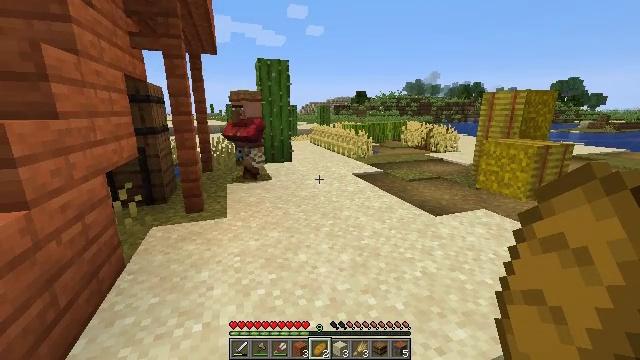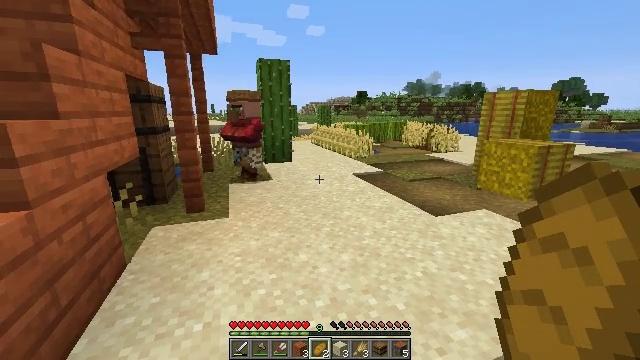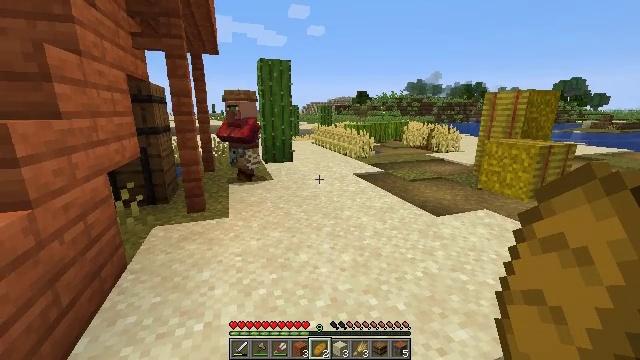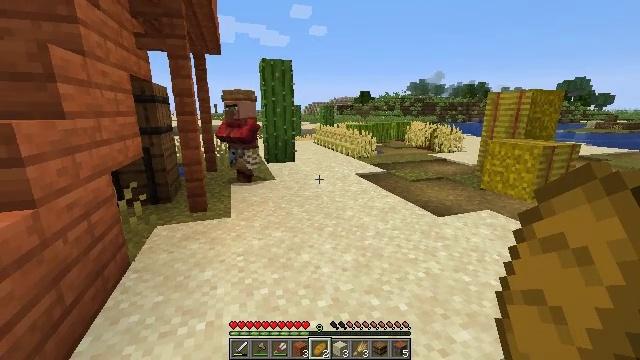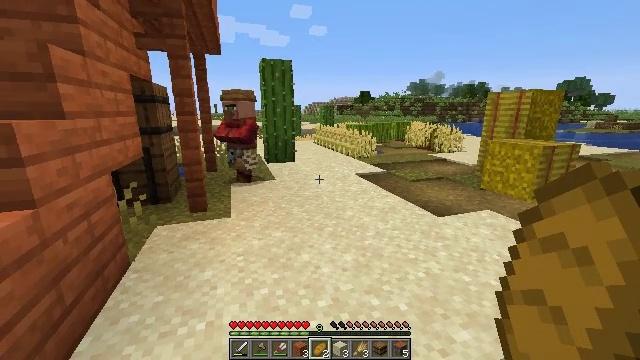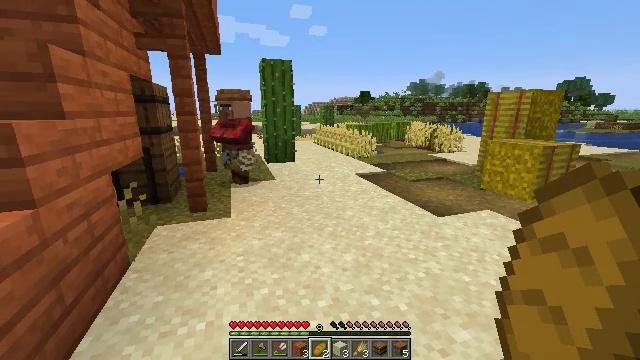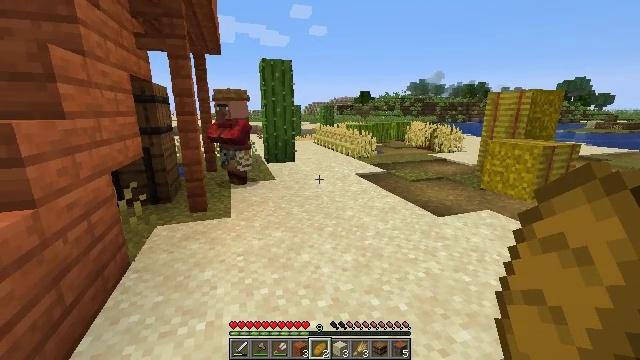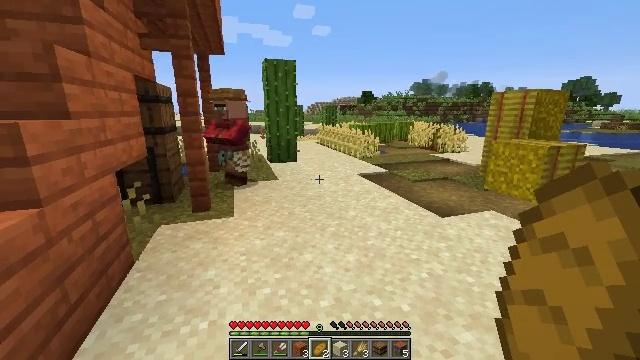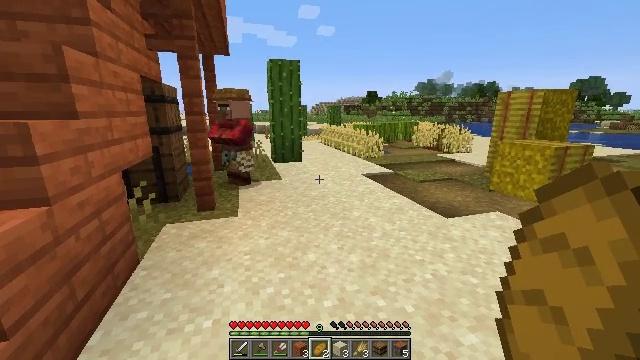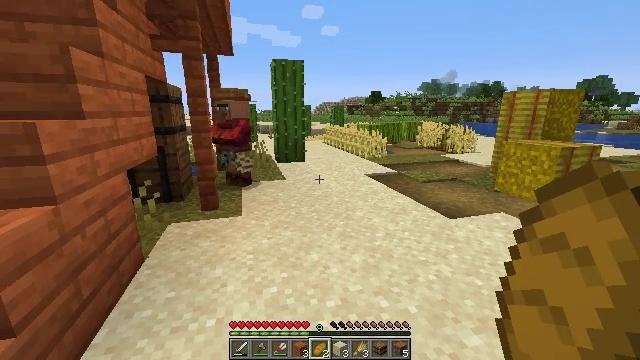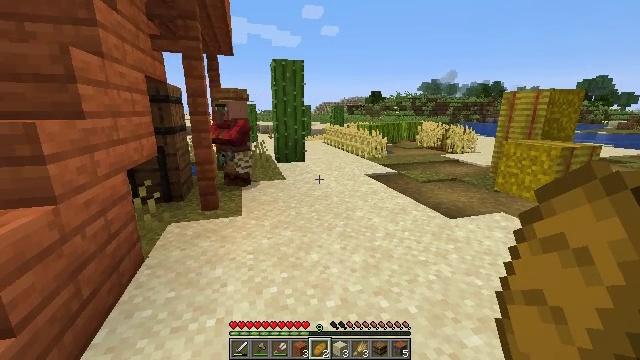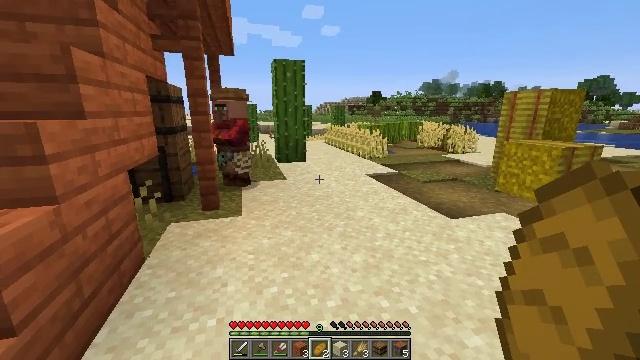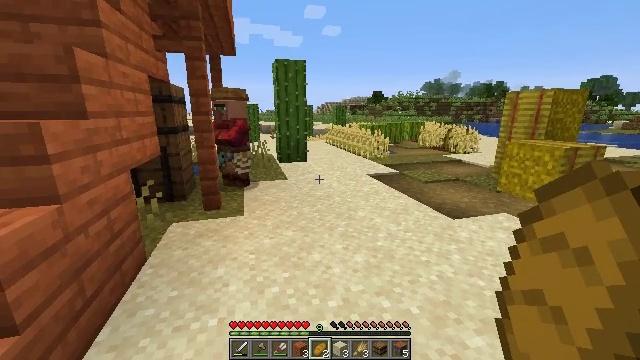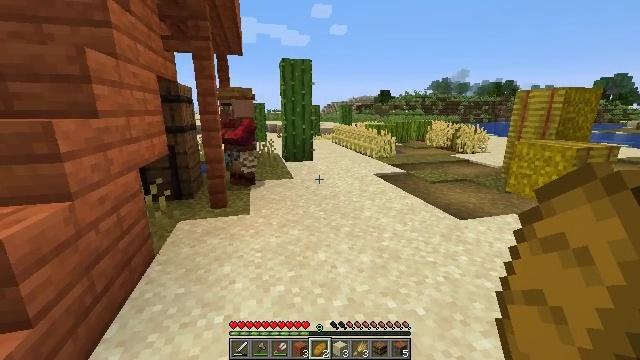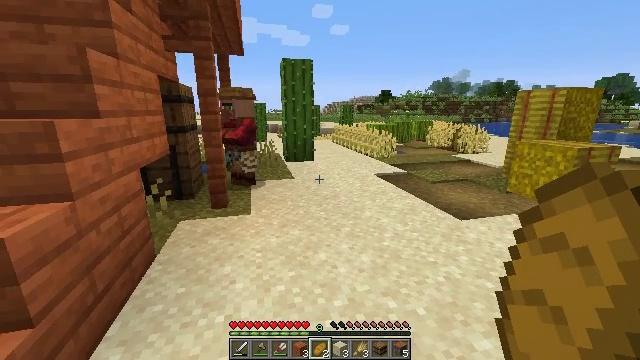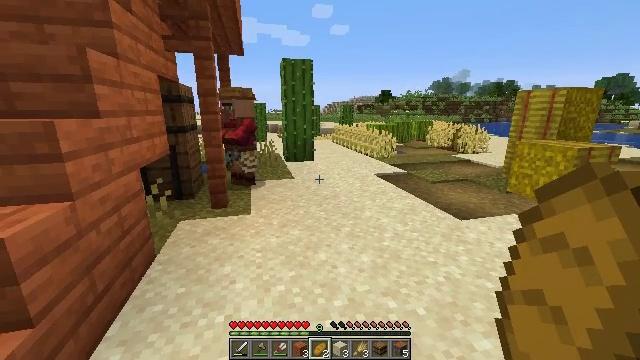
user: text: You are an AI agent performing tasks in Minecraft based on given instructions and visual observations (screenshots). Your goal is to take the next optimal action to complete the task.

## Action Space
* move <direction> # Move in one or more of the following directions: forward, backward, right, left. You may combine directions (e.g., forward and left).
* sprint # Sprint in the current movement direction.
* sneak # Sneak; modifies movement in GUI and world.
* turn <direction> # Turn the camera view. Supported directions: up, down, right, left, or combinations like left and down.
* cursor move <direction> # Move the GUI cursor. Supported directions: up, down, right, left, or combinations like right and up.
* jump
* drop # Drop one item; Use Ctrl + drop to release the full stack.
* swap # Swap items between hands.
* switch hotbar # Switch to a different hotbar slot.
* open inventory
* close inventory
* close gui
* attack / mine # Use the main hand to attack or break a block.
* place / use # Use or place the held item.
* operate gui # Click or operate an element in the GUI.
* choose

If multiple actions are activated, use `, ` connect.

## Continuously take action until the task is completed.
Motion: motion action
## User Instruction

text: Drop a bread.
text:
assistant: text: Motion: no_op
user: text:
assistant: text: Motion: no_op
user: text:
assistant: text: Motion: no_op
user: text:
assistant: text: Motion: no_op
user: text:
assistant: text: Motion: no_op
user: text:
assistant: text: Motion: no_op
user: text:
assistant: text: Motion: no_op
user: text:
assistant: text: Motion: no_op
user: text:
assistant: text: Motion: no_op
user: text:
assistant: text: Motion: no_op
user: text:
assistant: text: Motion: no_op
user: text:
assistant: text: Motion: no_op
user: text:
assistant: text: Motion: turn left
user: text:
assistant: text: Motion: no_op
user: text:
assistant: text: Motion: no_op
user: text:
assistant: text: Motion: no_op
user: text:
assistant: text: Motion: no_op
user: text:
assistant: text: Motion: no_op
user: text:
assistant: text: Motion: no_op
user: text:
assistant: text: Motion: no_op
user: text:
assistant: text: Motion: drop
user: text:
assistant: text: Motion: drop
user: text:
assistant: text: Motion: drop
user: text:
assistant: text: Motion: no_op
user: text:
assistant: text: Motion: no_op
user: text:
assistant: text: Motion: no_op